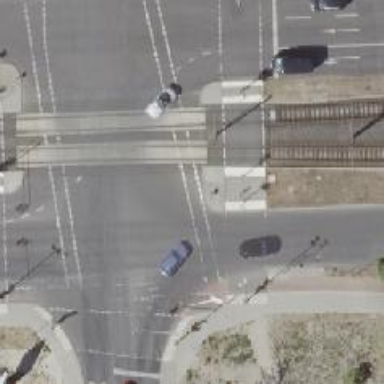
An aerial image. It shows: Tram crossing with traffic signals.